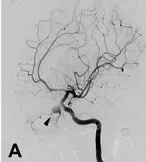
Patient 13 (A) oblique views of a left ICA angiogram showing the traumatic OphA aneurysm. Black arrow heads indicate the pseudoaneurysm close to the ophthalamic artery in.
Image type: radiology (ct)